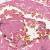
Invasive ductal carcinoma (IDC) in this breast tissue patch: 0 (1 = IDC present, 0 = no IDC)